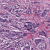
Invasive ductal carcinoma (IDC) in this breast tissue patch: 1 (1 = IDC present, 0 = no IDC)